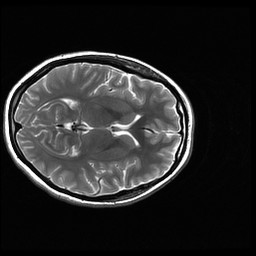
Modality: T2w
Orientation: axial
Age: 23
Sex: female
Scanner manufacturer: ge
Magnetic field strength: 3 T
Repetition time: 5.192 s
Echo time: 0.1003 s